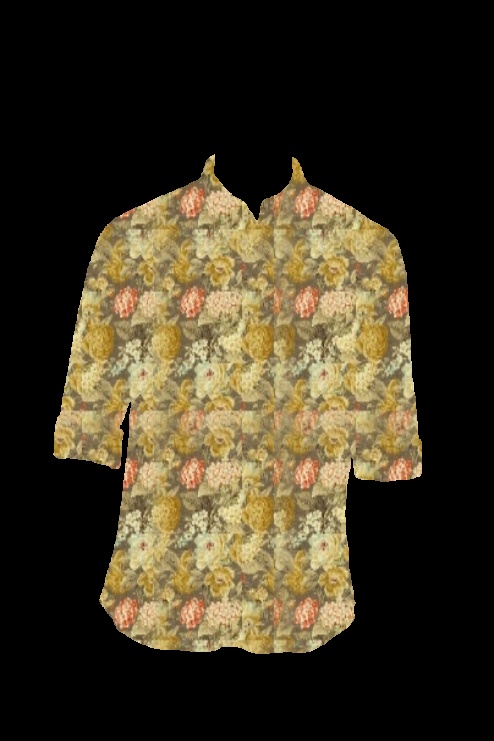
gold multi floral print tee